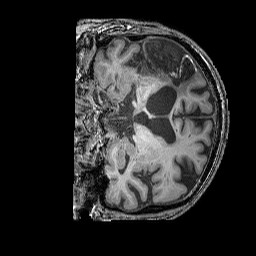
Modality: T1w
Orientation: coronal
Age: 71
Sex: male
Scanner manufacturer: siemens
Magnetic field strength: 3 T
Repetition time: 2.25 s
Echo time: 0.00411 s